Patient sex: M
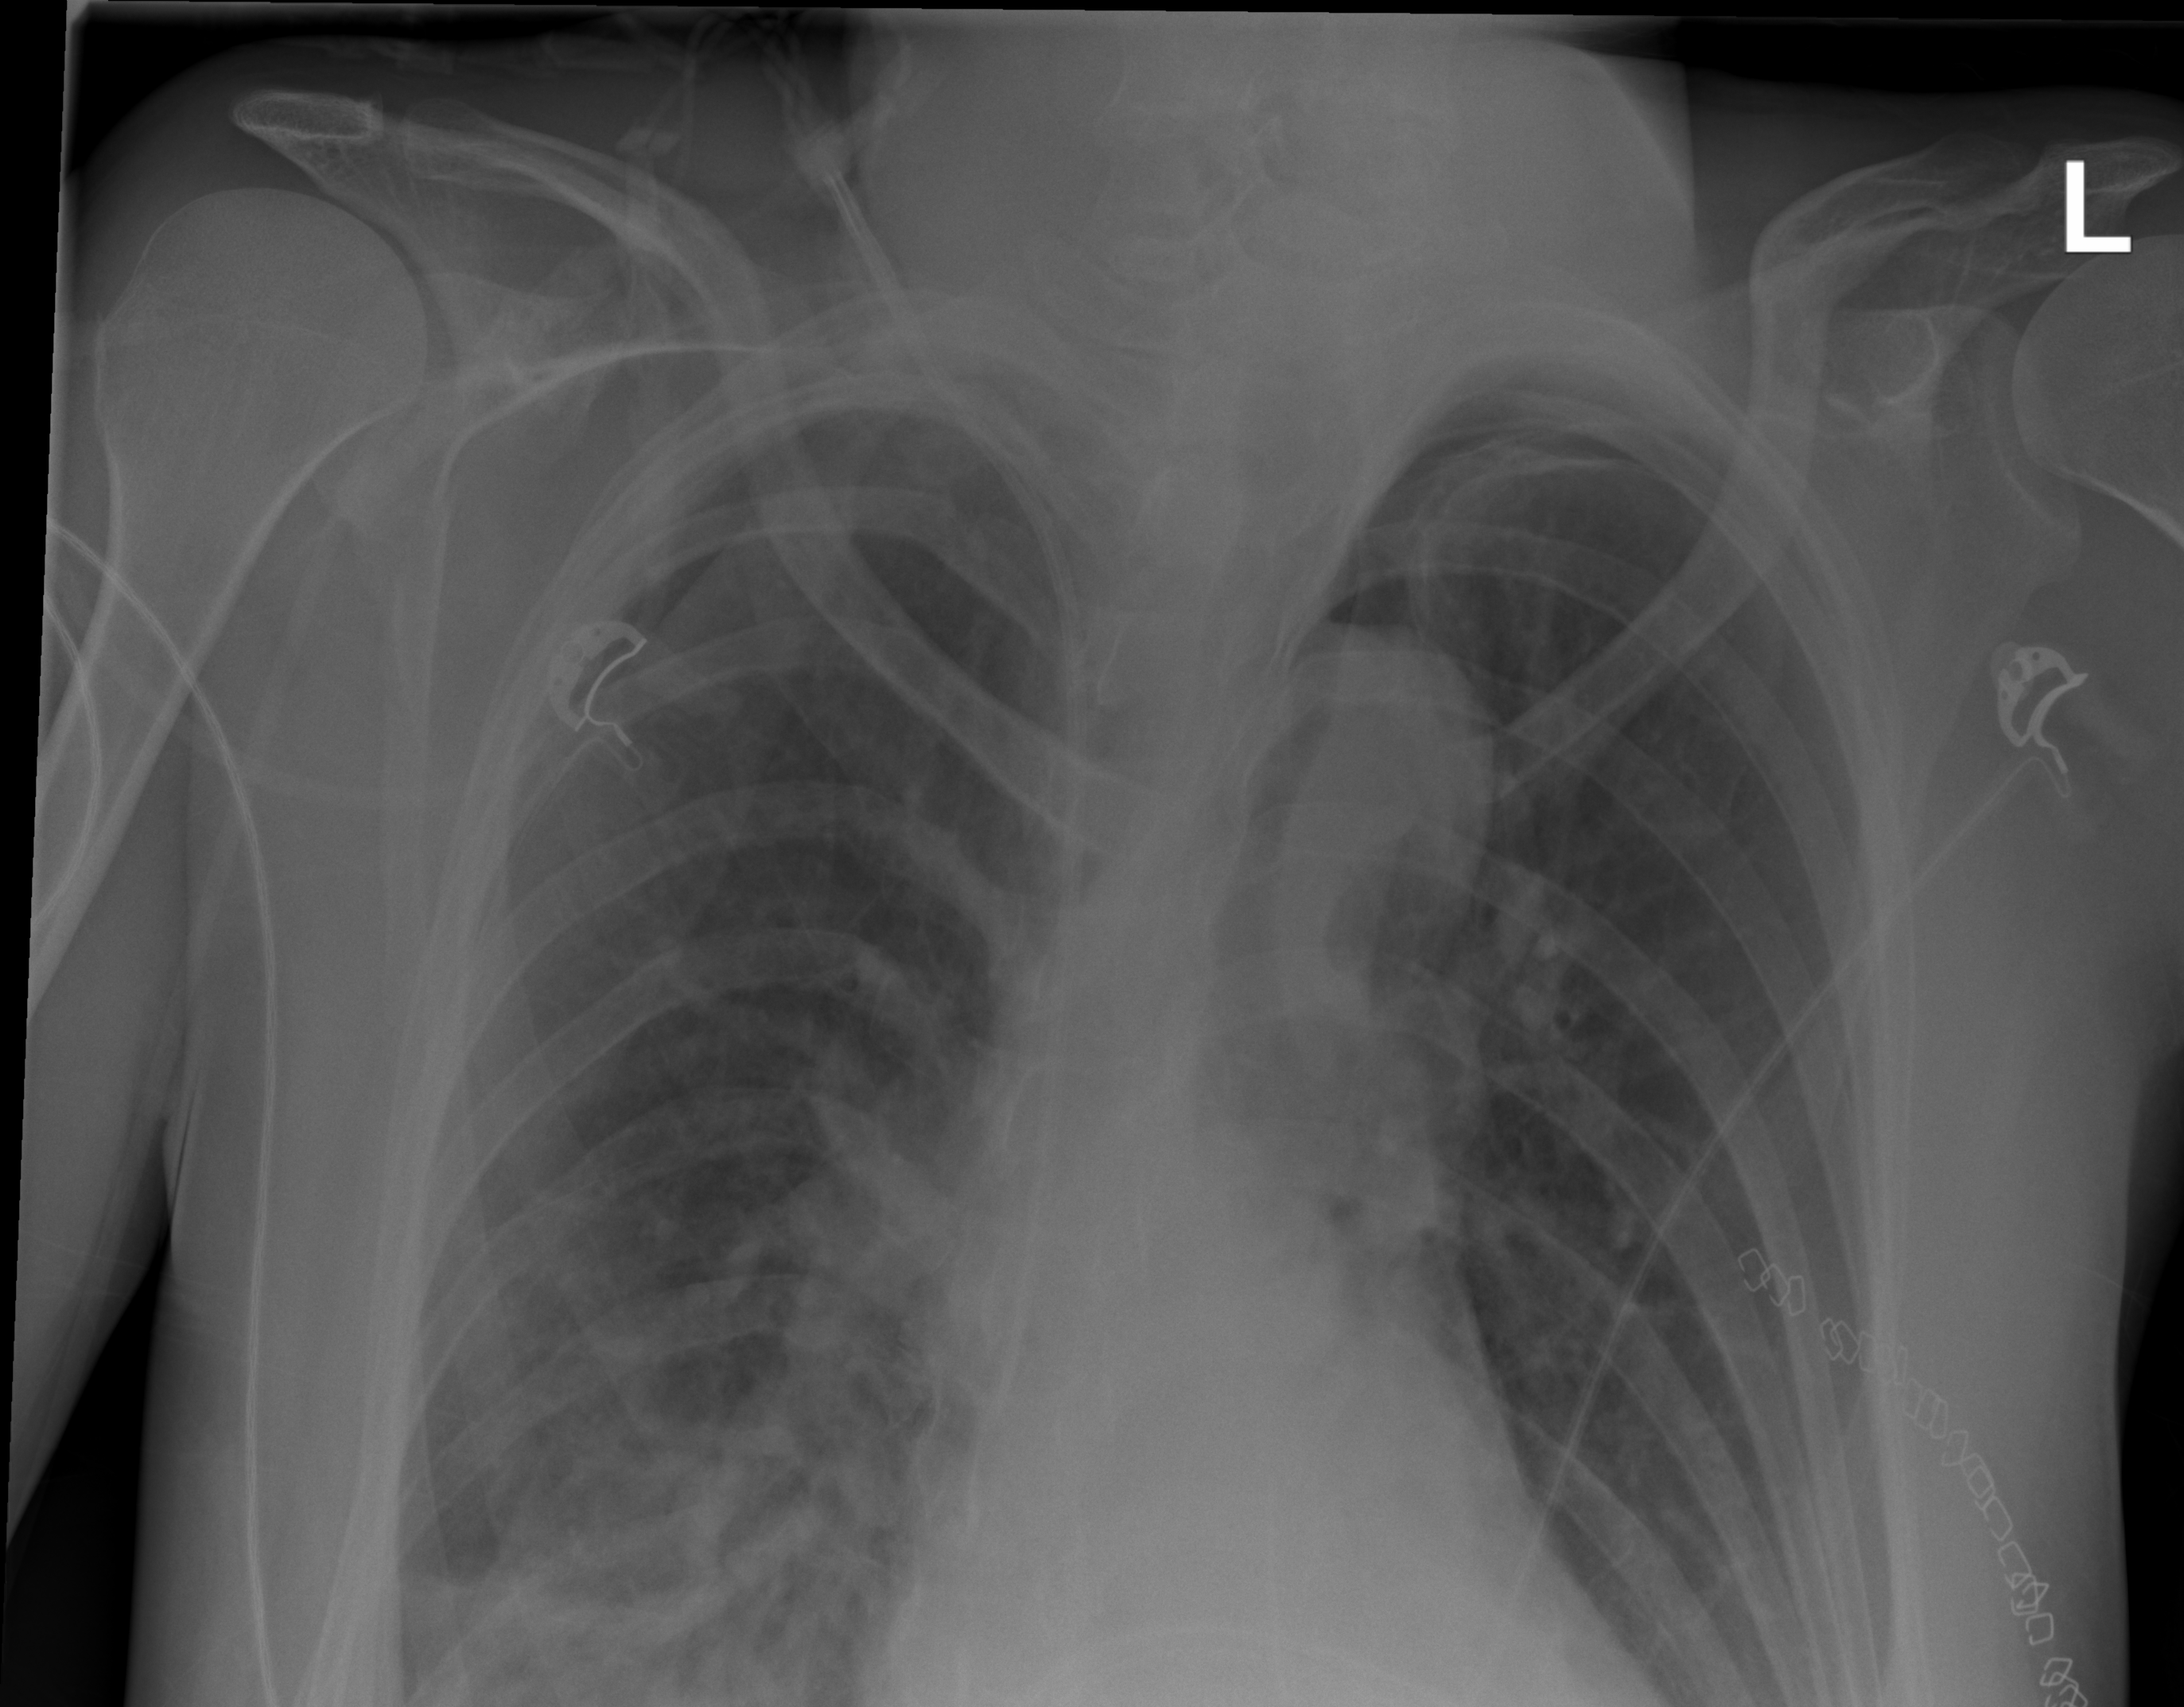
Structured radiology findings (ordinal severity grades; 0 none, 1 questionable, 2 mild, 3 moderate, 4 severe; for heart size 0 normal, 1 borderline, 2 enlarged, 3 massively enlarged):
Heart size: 0
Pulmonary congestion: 0
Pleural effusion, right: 2
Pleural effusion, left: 1
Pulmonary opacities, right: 2
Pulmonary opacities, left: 0
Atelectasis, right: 2
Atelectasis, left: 0